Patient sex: M
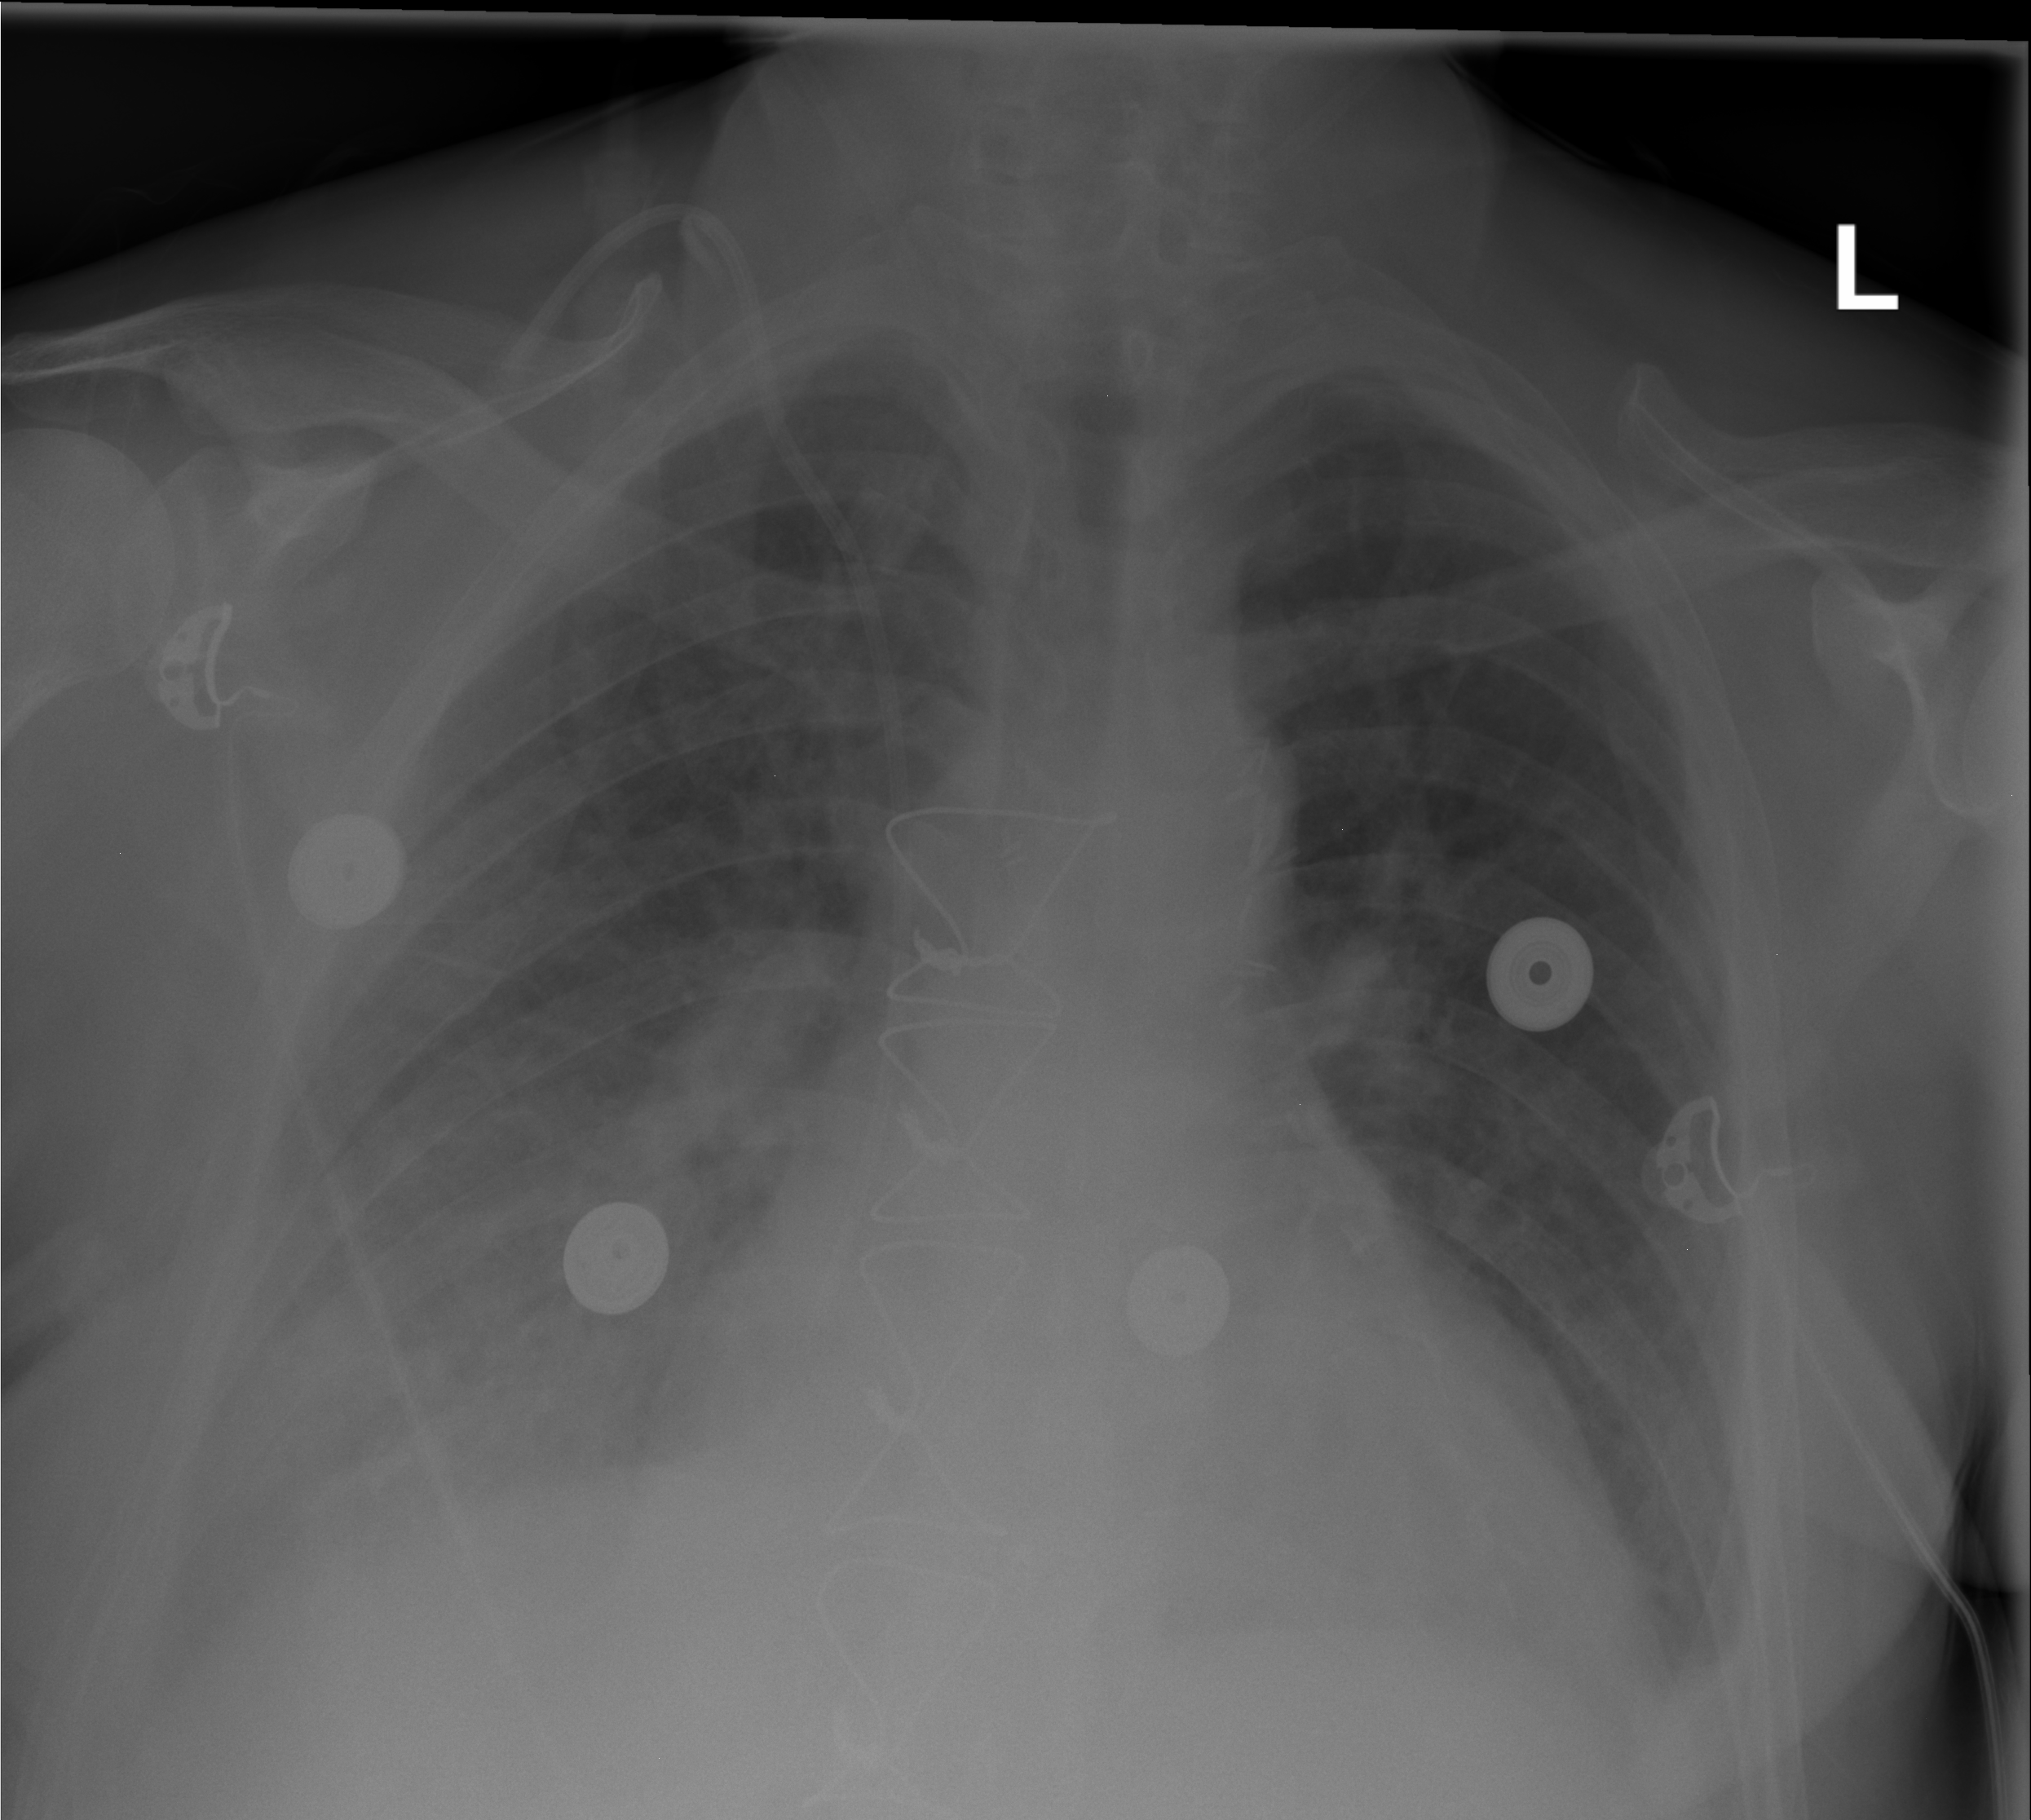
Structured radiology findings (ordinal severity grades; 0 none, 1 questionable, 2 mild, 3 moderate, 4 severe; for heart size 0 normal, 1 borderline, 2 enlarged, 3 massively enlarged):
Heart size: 0
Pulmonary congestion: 2
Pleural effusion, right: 3
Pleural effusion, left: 0
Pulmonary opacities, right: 2
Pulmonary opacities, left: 2
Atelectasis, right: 2
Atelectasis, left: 0